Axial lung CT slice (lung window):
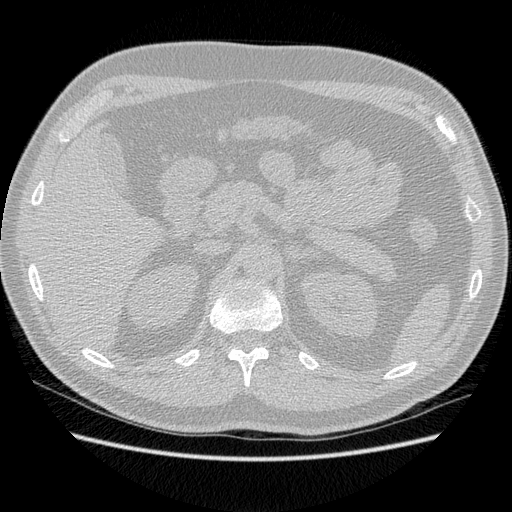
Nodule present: no